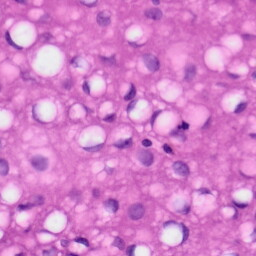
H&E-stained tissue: Tonsil